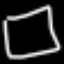
Label: square